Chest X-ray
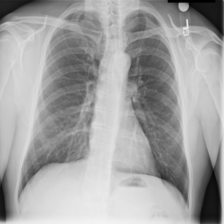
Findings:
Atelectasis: negative
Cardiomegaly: negative
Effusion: negative
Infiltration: negative
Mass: negative
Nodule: negative
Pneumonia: negative
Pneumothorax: negative
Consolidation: negative
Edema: negative
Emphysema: negative
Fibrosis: negative
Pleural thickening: negative
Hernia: negative